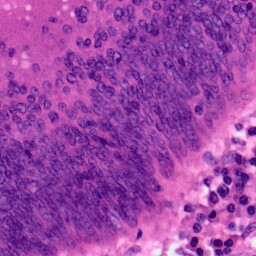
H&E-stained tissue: Colon